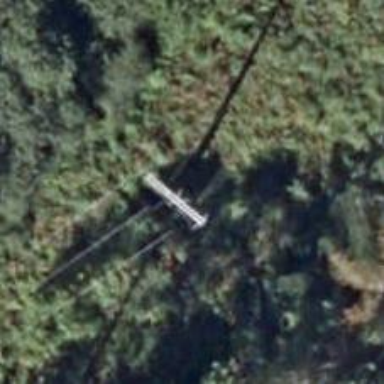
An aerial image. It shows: Power pole.